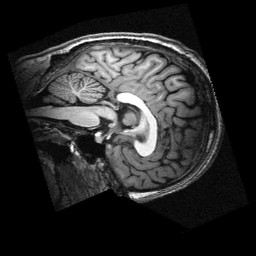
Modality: T1w
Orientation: sagittal
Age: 21
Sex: male